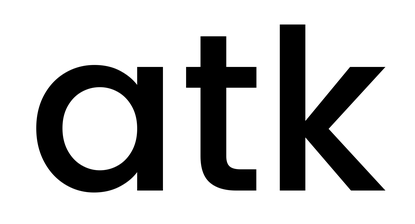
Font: Poppins-Medium